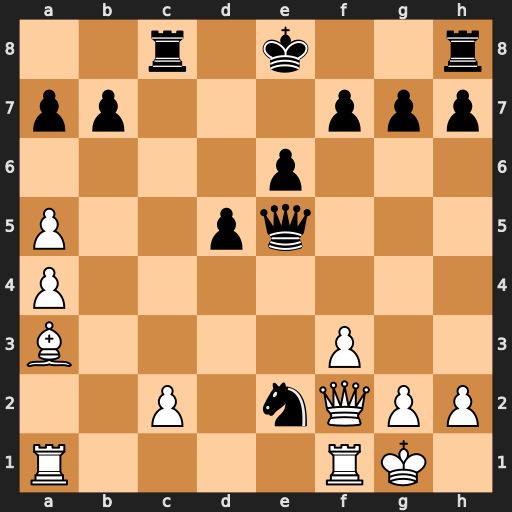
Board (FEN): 2r1k2r/pp3ppp/4p3/P2pq3/P7/B4P2/2P1nQPP/R4RK1
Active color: w
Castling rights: k
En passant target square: -
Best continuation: Kh1